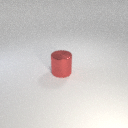
large red metal cylinder